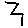
Label: zigzag